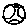
Label: moon